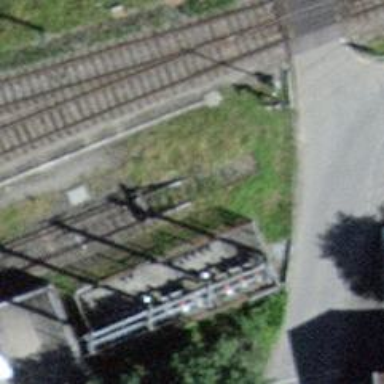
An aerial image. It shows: Railway buffer stop.